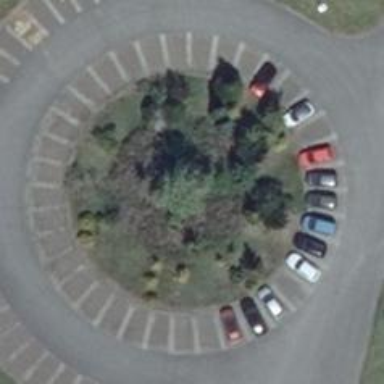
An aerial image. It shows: Parking aisle designated as service road.